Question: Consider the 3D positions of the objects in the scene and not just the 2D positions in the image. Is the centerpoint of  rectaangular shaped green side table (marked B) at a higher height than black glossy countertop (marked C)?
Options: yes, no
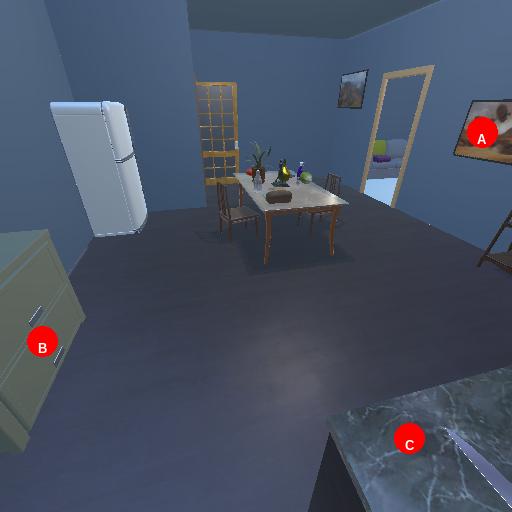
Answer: yes